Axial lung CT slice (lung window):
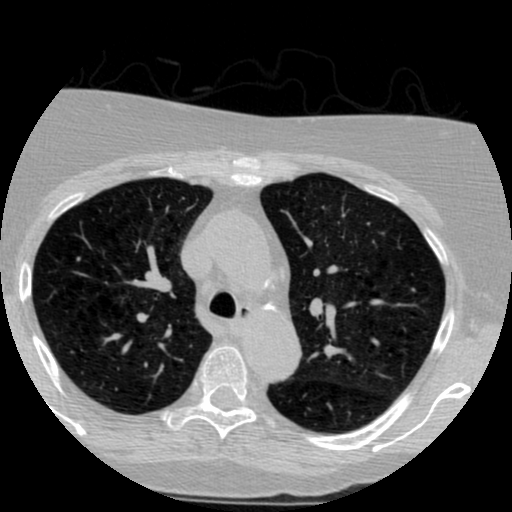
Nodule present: no